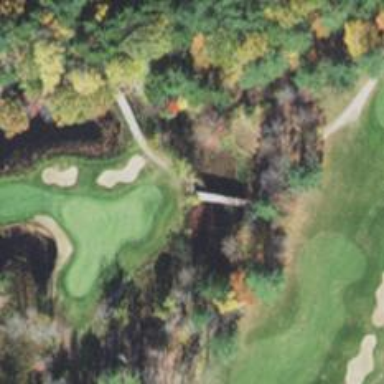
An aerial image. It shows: Path bridge over golf course.